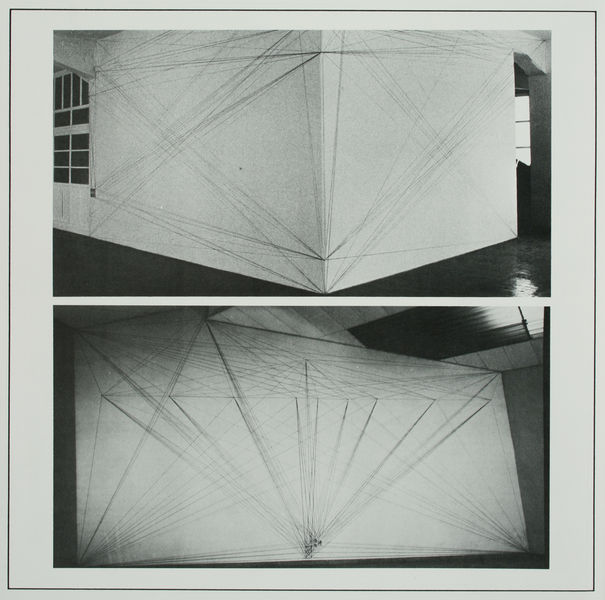
Titel: Lines Connecting Architectural Points (Wall Drawing)
Künstler: Sol Lewitt
Standort: Turin
Institution: Galleria Sperone
Schlagwörter: dunkel, schatten, weiß, dreieck, fenster, grau, hell, licht, raum, schwarz, skizze, tür, zimmer, gebäude, haus, muster, wand, rahmen, innenraum, felder, boden, schnur, schnüre, decke, verbindung, chaos, fotos, ecke, perspektive, abstrakt, fläche, modern, formen, linien, rand, spitz, symmetrie, gerade, atelier, durchgang, faden, striche, foto, fotografie, punkte, kante, wände, strahlen, linie, kontur, form, schwarz weiss, konturen, strich, punkt, entwurf, photo, ecken, geometrisch, eck, fluchtpunkt, gespannt, konstruktion, plan, fäden, pyramide, sol, geometrie, lewitt, quadrat, netz, installation, verdichtung, winkel, kunstlicht, zueinander, konstruktionslinien, sol lewitt, perspektiven, environment, rauminstallation, ohoto, dichte, auseinander, verspannung, wcken